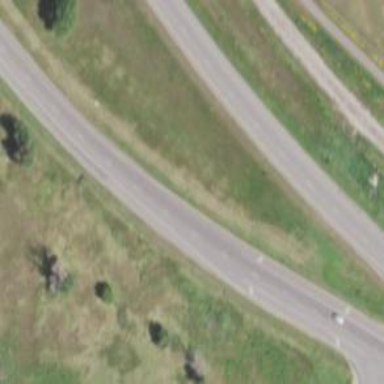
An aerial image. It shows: Asphalt trunk highway classified as expressway.